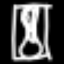
Label: hourglass